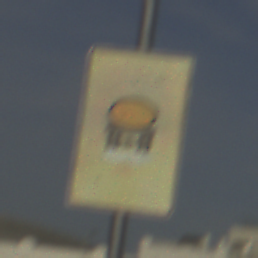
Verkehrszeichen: FahrzeugeMitWassergefaehrdenderLadungOhnePfeilsymbol
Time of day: MorningAfternoon
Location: Outdoor (Suburban)
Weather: PartlyCloudy
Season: NotSpecified
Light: Natural